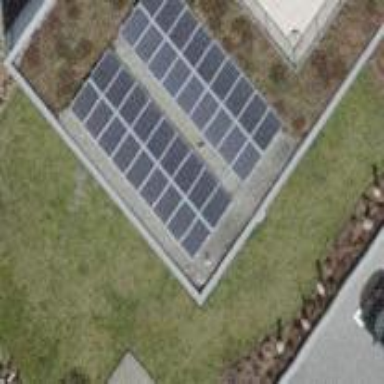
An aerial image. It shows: Solar power generator using photovoltaic panels.